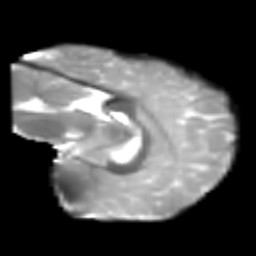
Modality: T2w
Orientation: sagittal
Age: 6
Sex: male
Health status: healthy